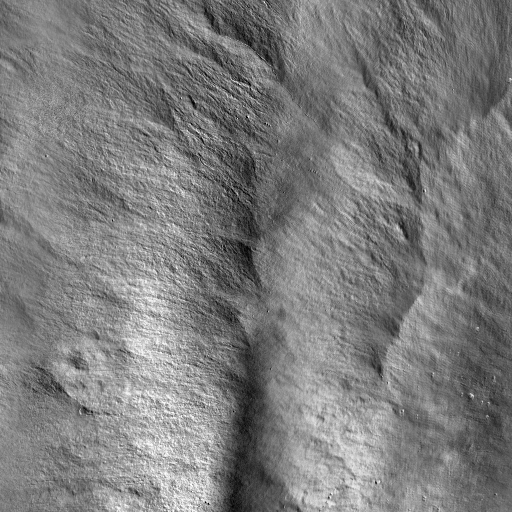
Crater classes present: Background